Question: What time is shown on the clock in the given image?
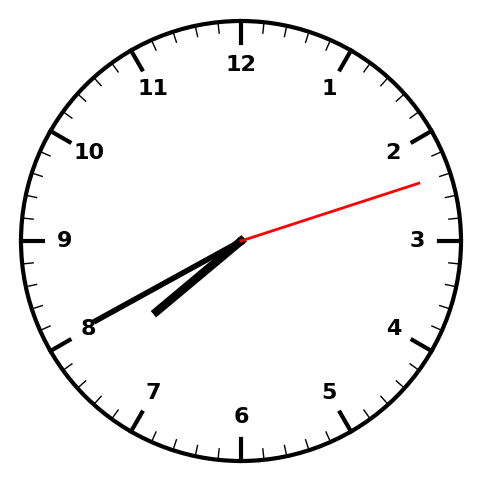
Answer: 07:40:12